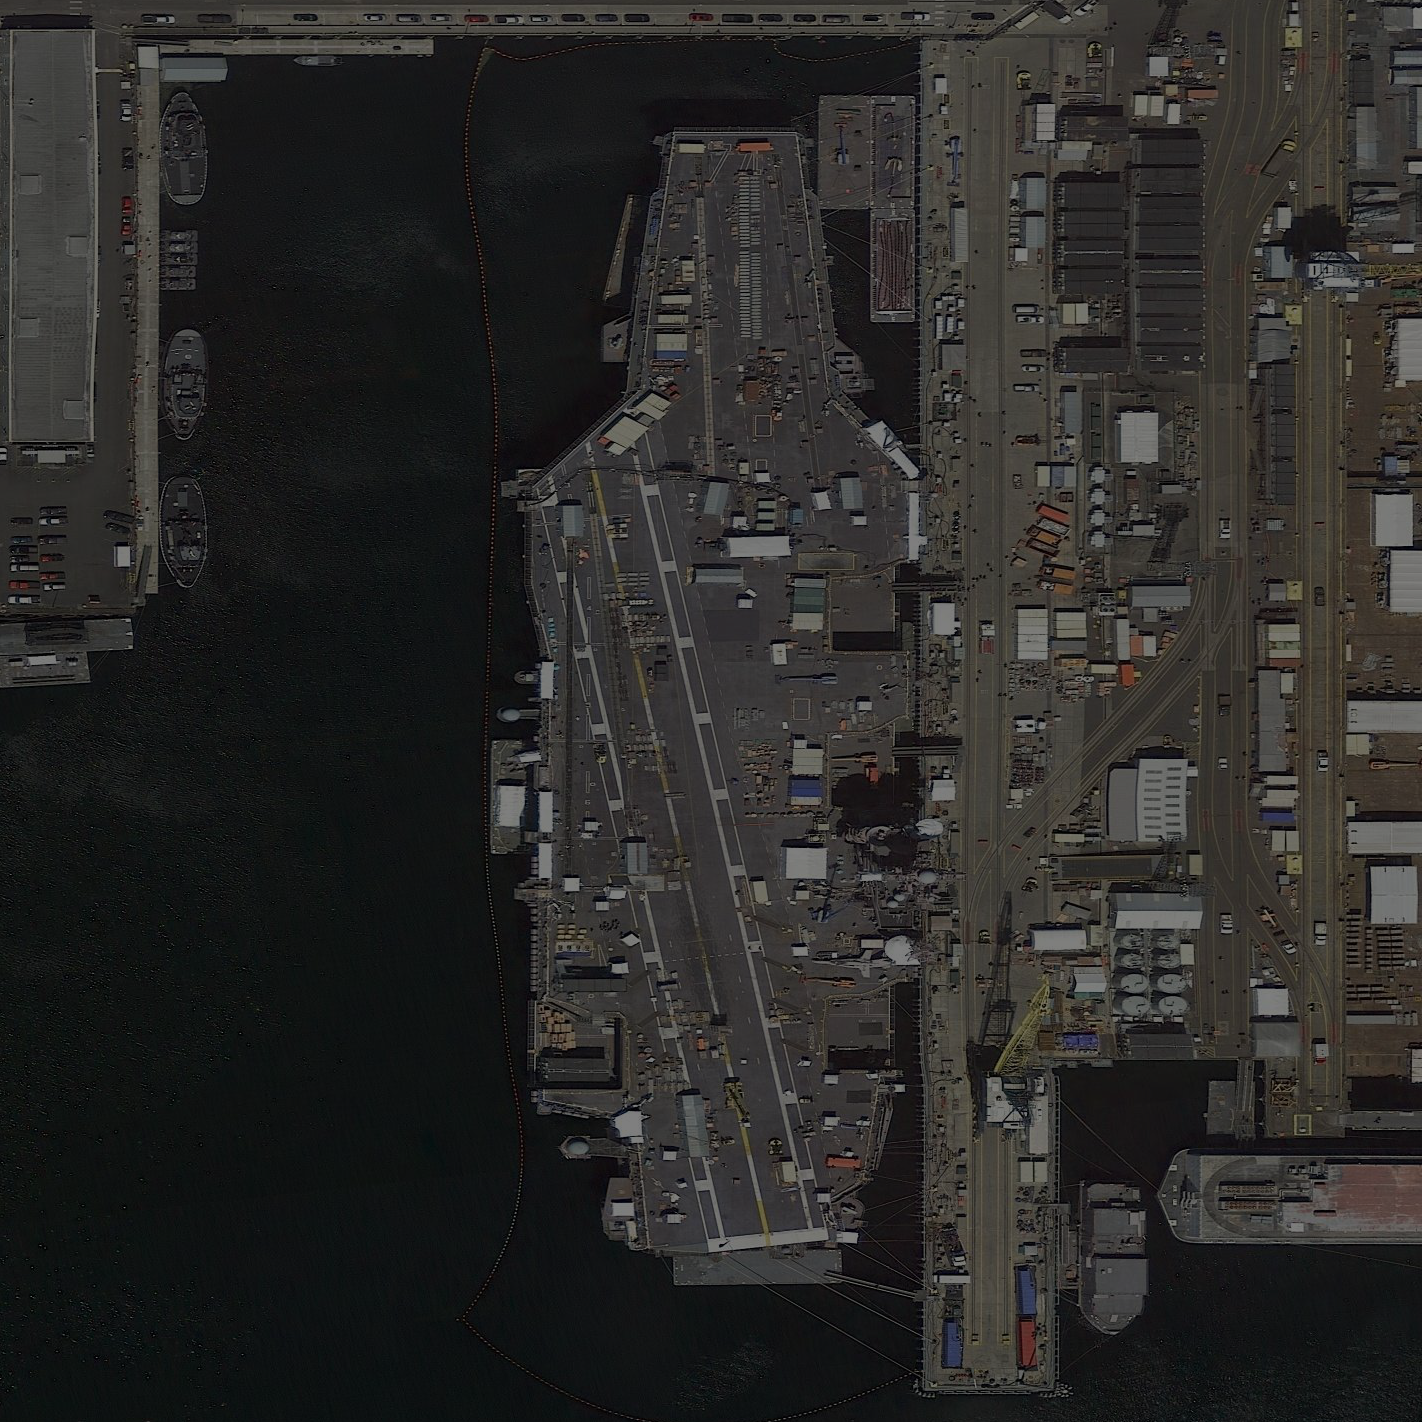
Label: aircraft_carrier